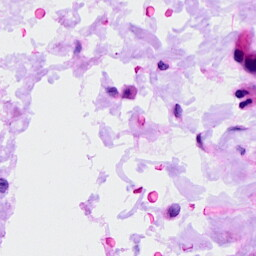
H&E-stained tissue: Ovarian